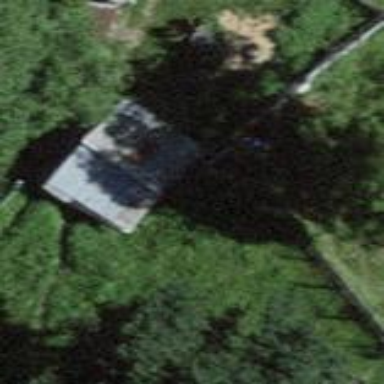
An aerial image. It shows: Hut.